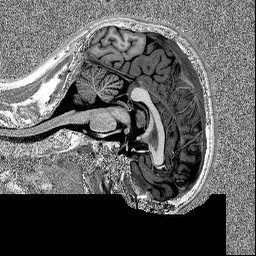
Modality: MP2RAGE
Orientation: sagittal
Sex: male